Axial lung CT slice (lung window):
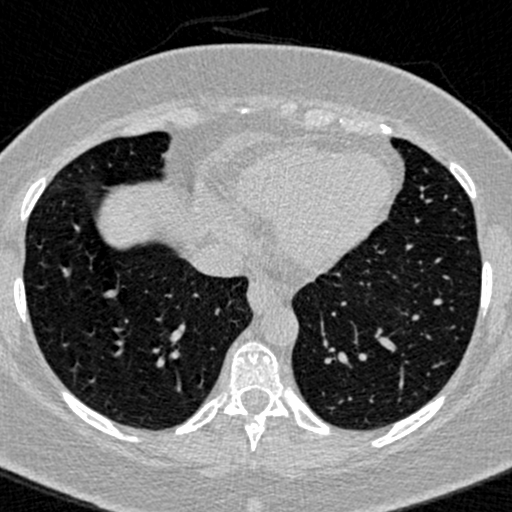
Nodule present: no